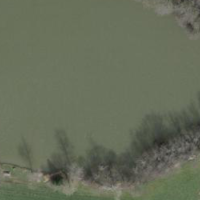
EUNIS habitat code: 14
Species observed at this site:
Lysimachia vulgaris